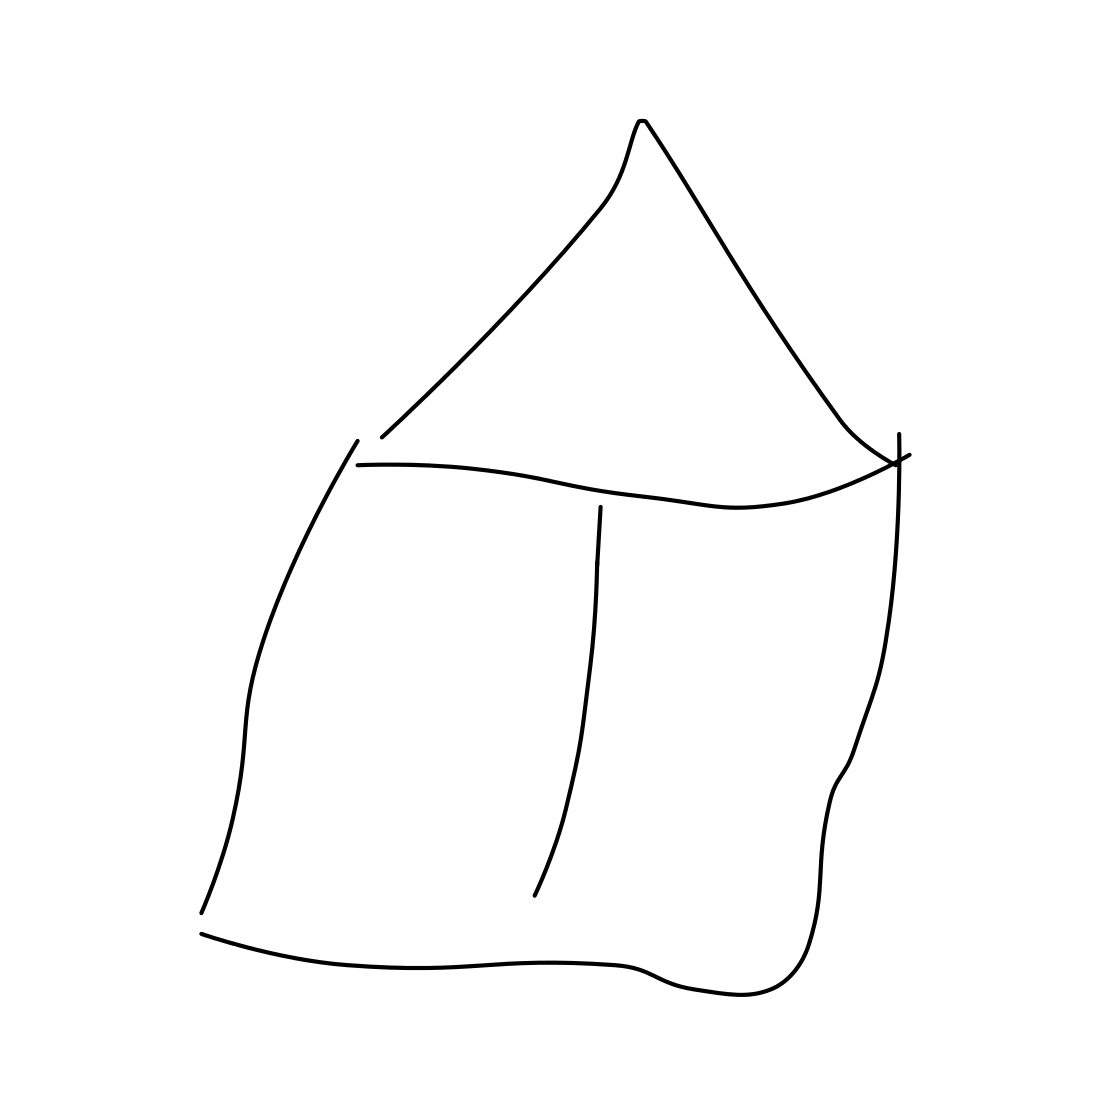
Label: tent